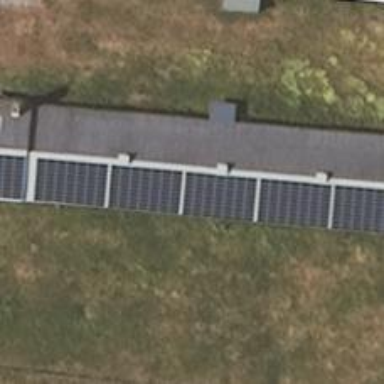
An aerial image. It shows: Solar photovoltaic panel generator producing electricity in small installation.